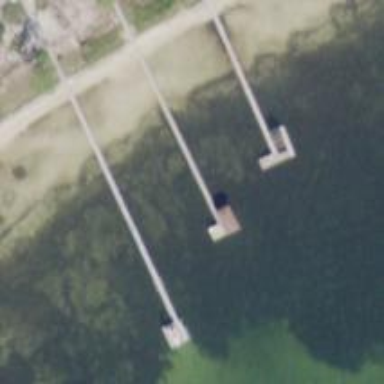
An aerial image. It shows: Man-made pier.